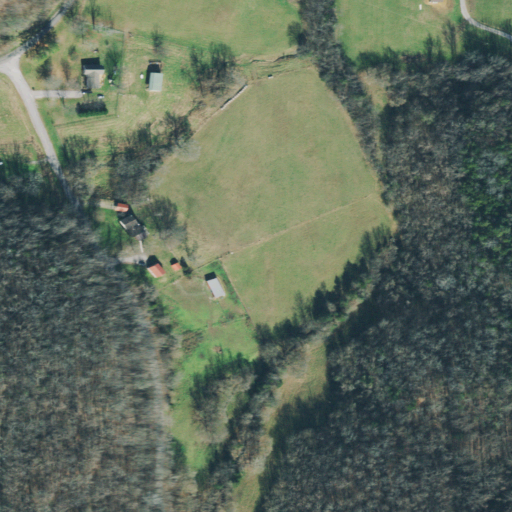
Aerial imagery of valley in Tennessee named Polecat Hollow containing pasture, deciduous forest, mixed forest, and open development